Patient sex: M
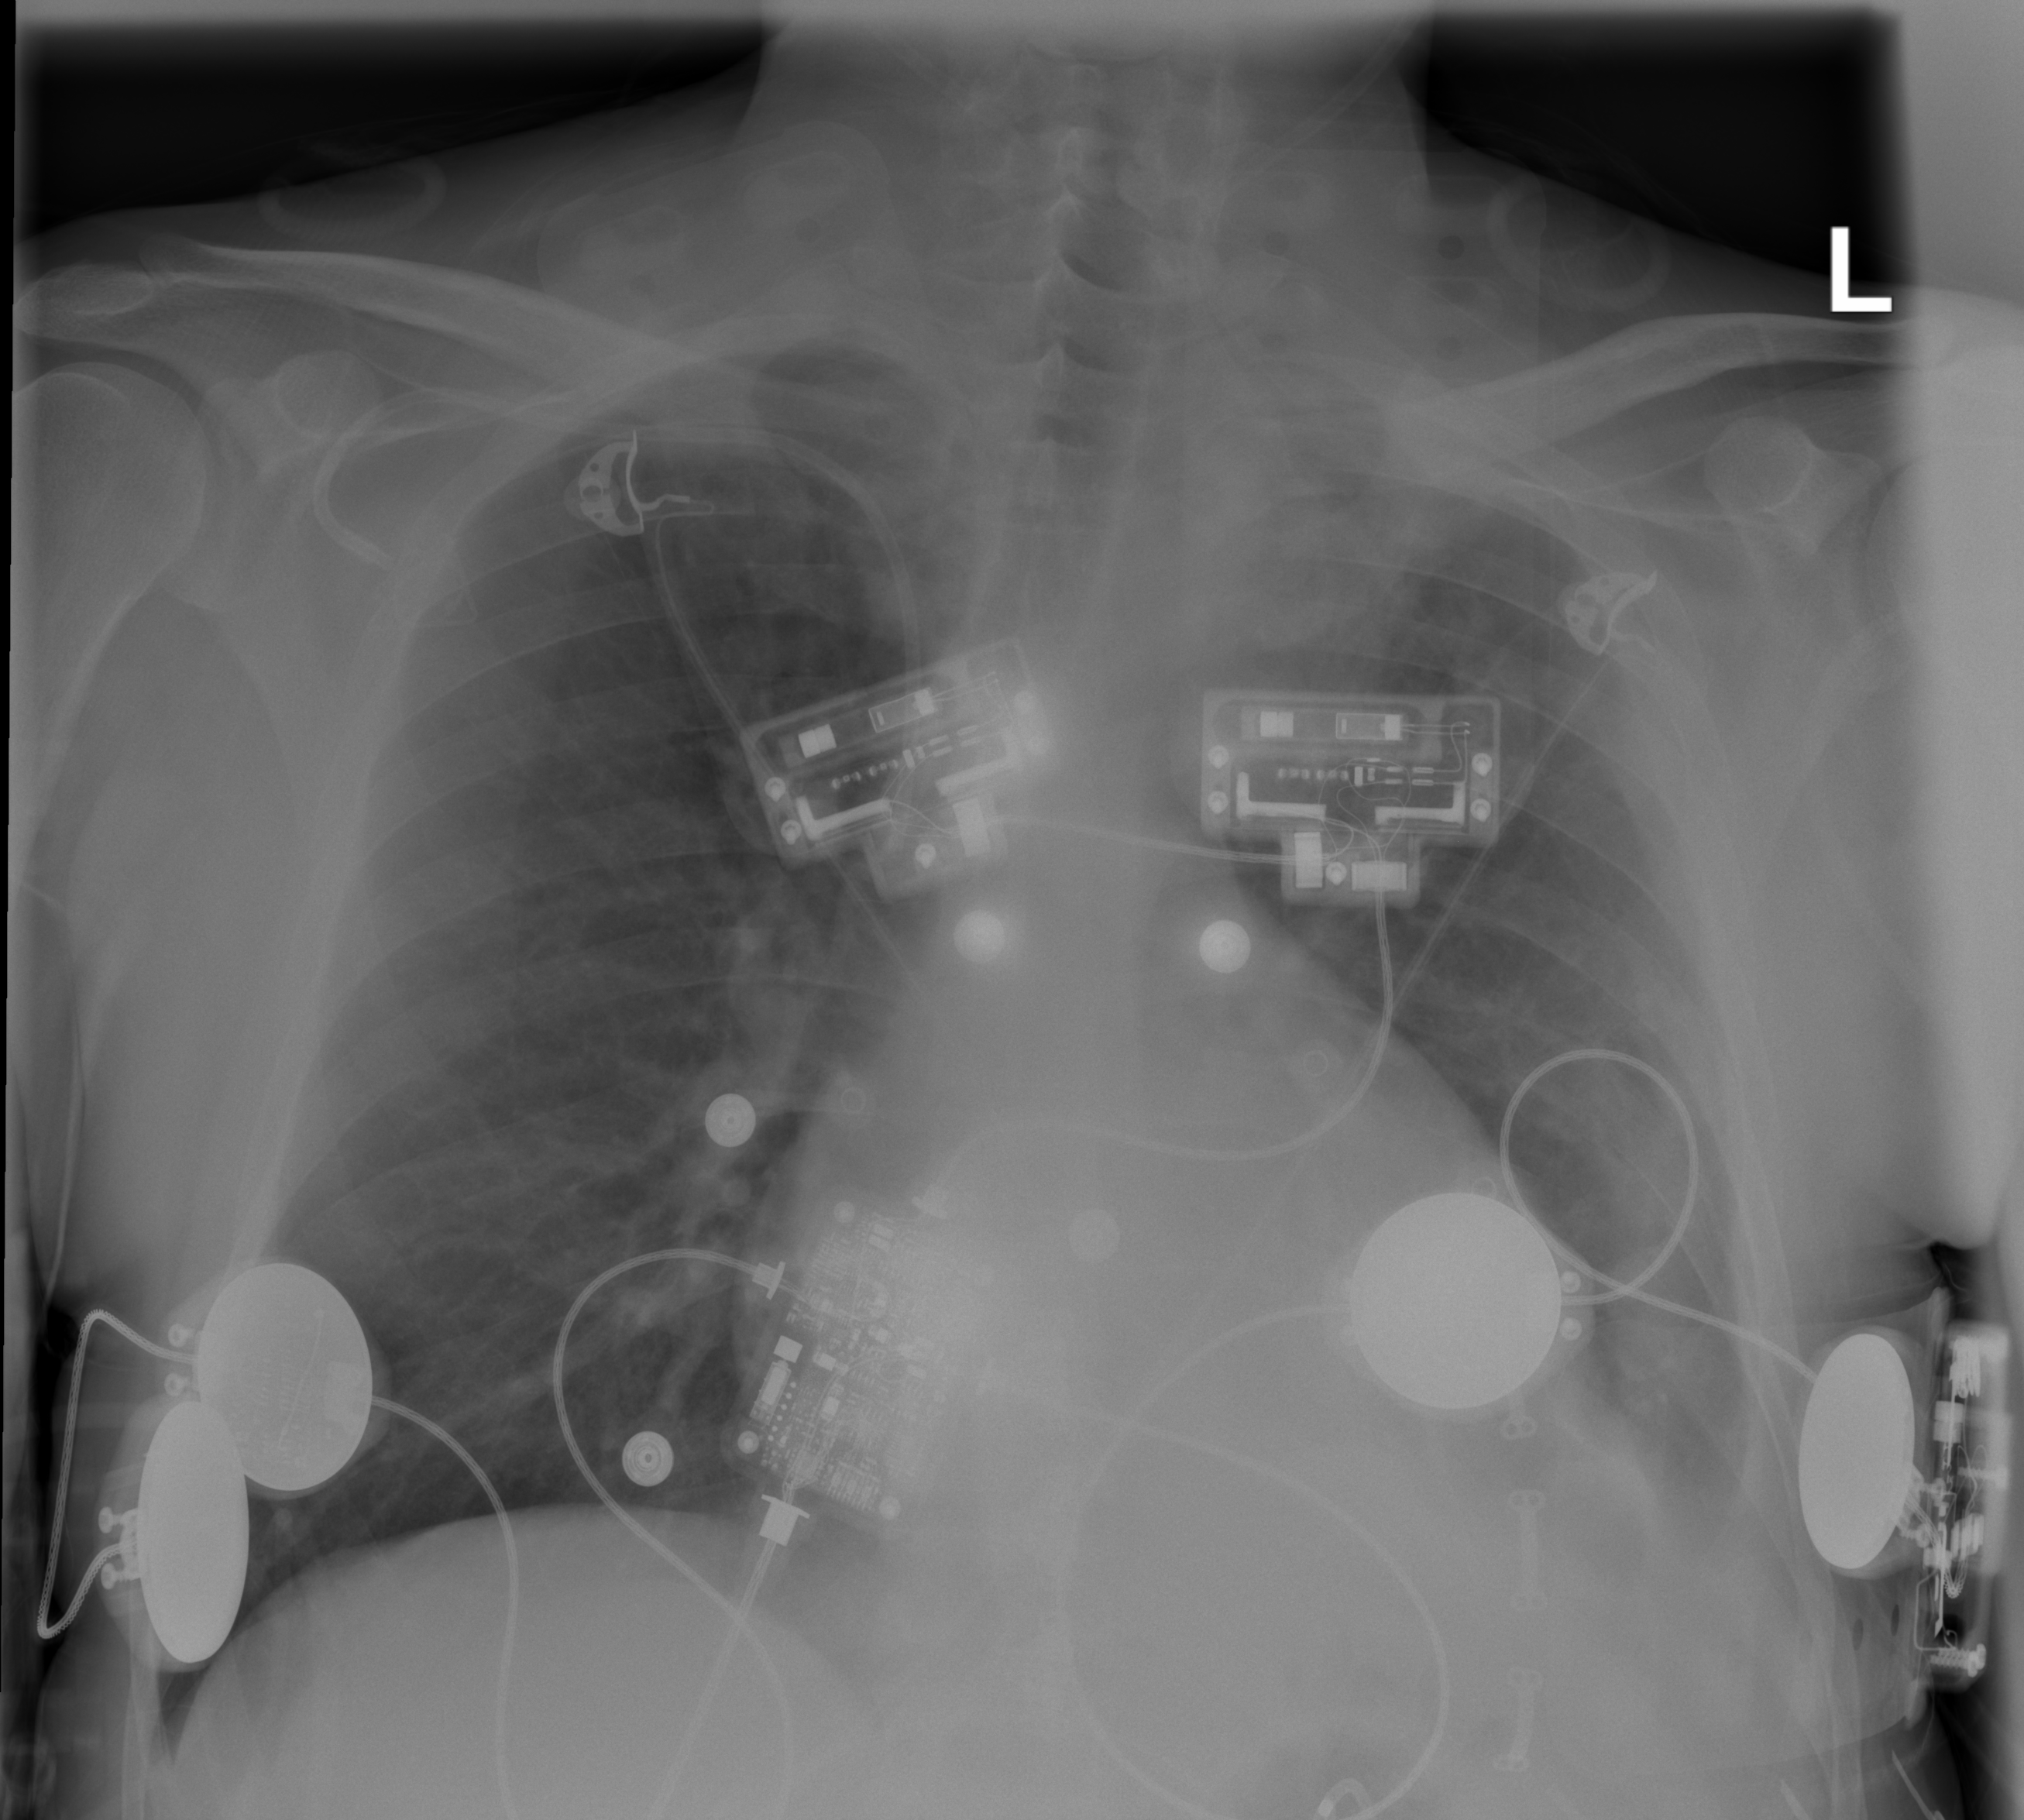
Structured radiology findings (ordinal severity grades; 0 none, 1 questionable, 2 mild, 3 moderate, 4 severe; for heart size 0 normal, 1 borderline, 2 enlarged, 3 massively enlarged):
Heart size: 2
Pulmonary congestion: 0
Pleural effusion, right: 0
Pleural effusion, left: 2
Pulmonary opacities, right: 0
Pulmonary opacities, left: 0
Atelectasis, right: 0
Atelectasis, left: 2